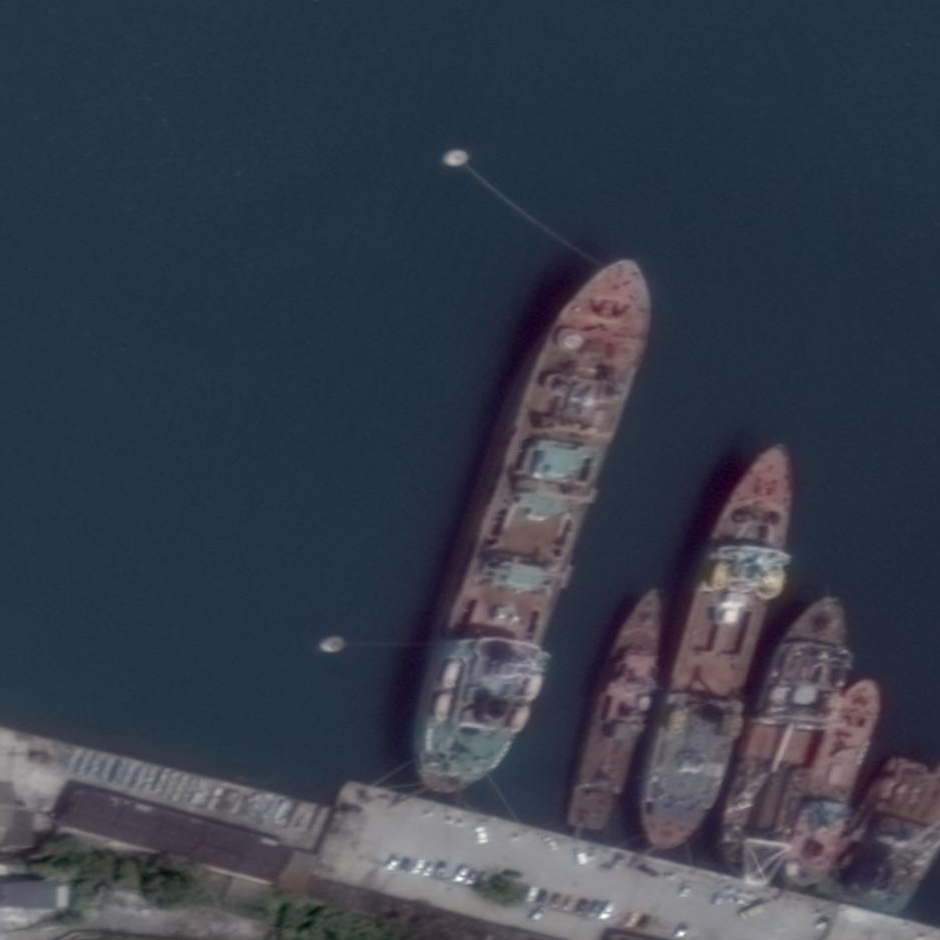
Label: civil